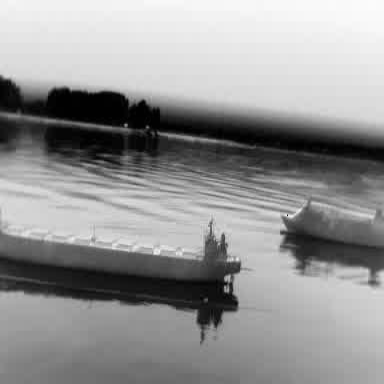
There are two objects shown in the infrared image, including a liner, and a container_ship.